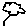
Label: tree